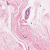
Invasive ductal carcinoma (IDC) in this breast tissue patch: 0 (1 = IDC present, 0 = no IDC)